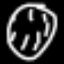
Label: clock